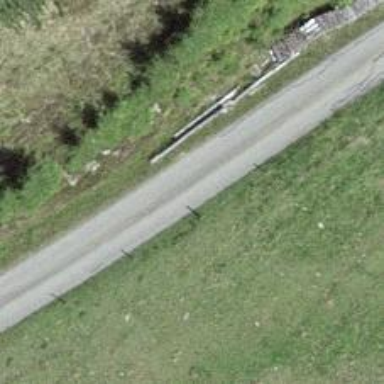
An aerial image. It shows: Asphalt track with grade1 quality.